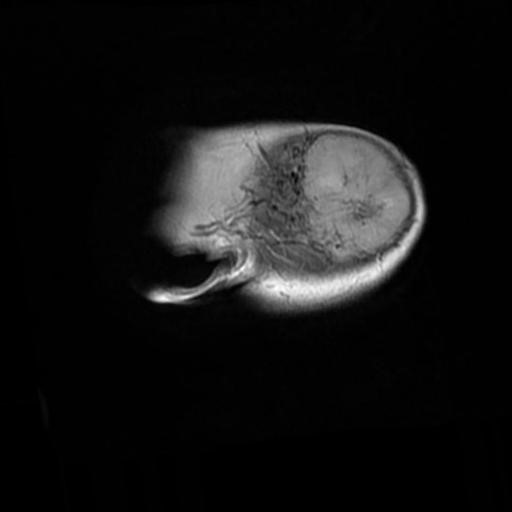
Label: brain_menin